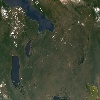
Label: land